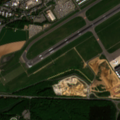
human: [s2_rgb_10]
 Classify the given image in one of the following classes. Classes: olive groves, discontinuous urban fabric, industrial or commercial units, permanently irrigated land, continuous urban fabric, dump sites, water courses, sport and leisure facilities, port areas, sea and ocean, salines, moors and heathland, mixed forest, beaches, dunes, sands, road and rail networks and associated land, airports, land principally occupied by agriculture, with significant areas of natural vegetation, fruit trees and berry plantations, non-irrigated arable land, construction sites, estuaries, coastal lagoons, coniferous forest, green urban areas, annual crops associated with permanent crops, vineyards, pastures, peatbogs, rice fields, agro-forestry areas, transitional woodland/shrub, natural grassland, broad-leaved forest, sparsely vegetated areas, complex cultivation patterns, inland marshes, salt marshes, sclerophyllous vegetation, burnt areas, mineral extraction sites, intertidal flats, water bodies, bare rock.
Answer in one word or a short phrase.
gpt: discontinuous urban fabric, airports, complex cultivation patterns, broad-leaved forest, mixed forest